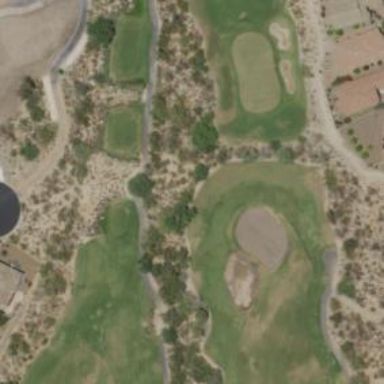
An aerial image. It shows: Grassy area designated for driving range golf.